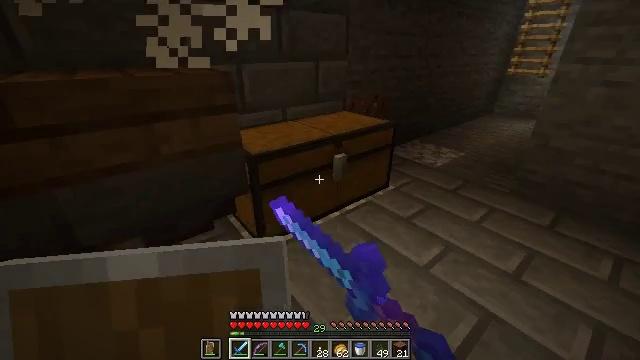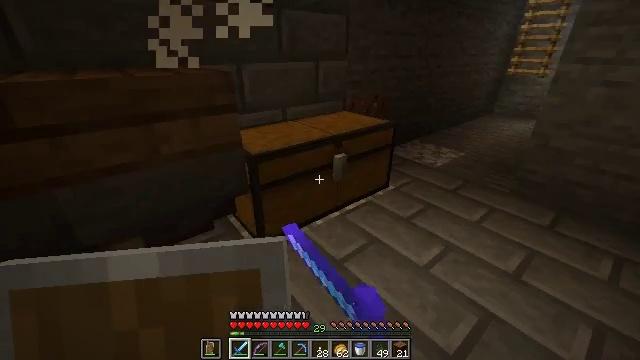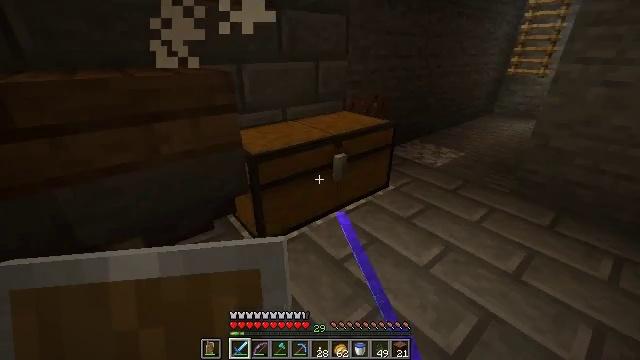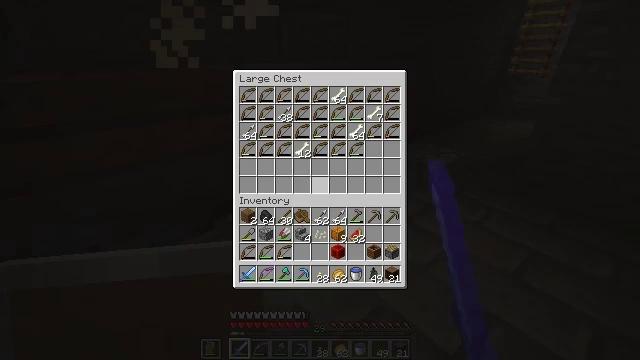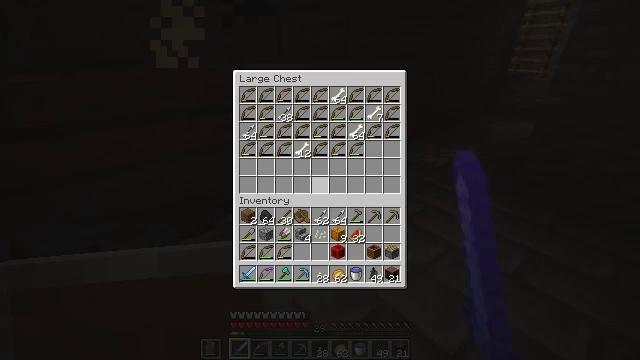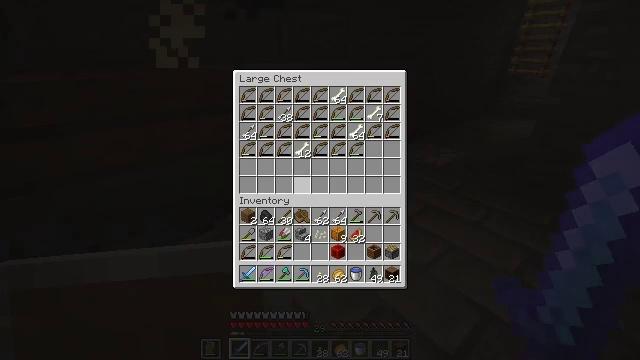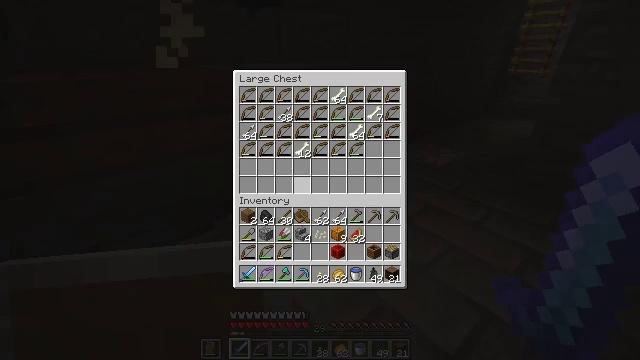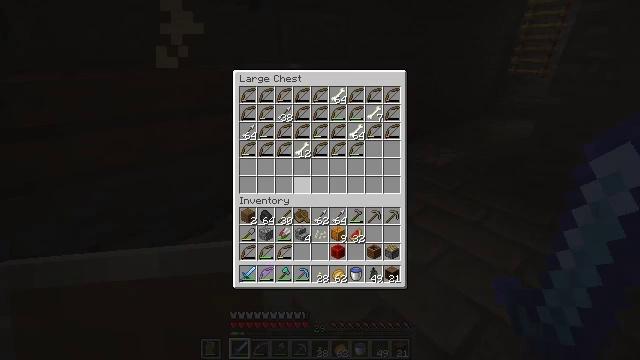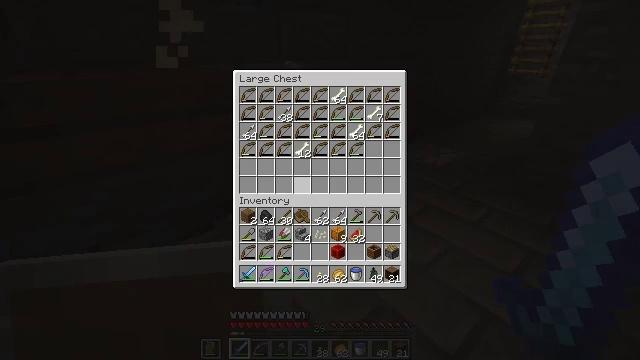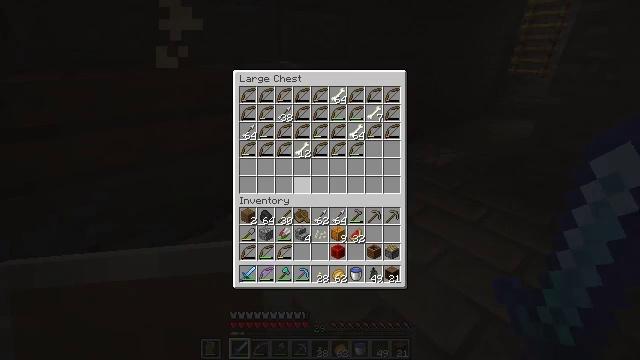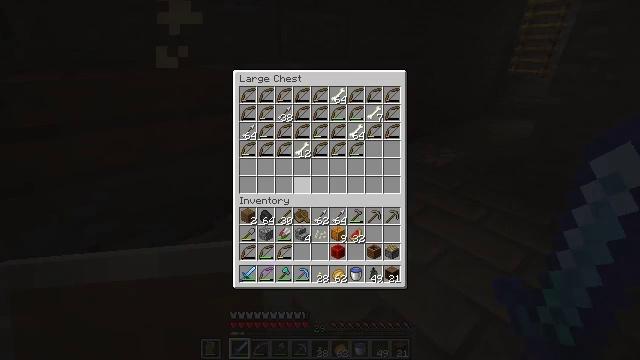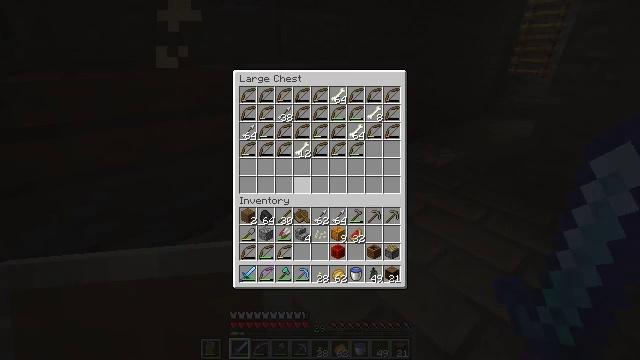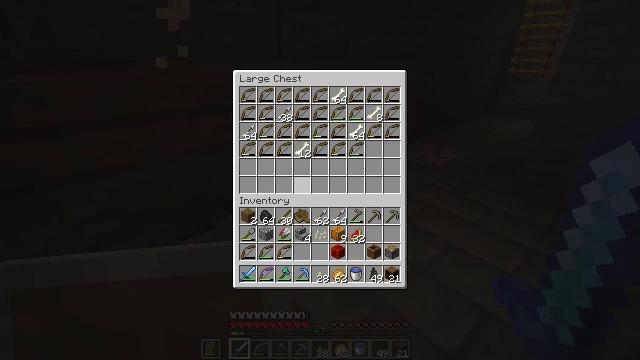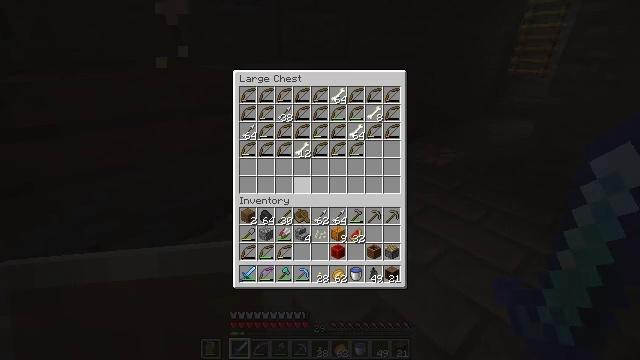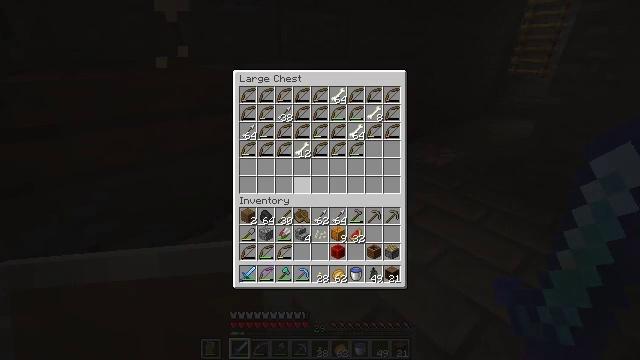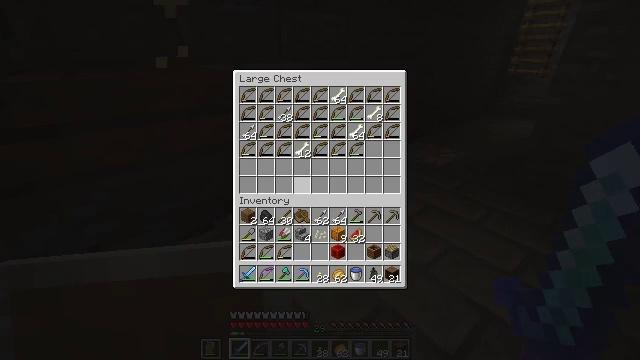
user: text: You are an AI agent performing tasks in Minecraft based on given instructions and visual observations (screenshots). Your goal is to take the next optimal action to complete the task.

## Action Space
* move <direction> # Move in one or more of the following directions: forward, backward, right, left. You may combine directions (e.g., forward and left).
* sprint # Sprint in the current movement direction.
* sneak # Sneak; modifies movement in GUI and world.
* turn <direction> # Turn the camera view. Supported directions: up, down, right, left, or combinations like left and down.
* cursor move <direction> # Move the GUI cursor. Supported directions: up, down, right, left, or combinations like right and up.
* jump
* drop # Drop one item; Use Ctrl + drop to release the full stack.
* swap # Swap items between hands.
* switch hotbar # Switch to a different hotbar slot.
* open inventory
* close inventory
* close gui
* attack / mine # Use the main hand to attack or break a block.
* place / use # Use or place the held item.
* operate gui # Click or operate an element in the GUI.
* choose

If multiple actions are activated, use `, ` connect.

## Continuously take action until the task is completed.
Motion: motion action
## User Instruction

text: Pull up beetroots from the soil.
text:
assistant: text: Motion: no_op
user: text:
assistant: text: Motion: no_op
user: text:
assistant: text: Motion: open gui
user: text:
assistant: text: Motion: no_op
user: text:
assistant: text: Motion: cursor move left
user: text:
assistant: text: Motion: no_op
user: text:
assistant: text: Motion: no_op
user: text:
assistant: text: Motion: no_op
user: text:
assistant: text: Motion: no_op
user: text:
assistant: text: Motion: no_op
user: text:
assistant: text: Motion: no_op
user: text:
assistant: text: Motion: no_op
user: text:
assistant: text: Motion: no_op
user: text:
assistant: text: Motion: no_op
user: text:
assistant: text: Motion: no_op
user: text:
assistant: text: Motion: no_op
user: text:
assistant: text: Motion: no_op
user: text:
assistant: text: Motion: no_op
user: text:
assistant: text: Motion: no_op
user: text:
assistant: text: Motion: turn left, close gui
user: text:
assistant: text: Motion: turn left and up
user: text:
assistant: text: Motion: turn left
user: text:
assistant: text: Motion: turn left
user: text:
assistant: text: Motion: no_op
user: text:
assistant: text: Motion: no_op
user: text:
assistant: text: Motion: use / place
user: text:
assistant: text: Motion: use / place
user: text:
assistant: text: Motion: use / place
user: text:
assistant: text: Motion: no_op
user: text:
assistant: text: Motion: no_op